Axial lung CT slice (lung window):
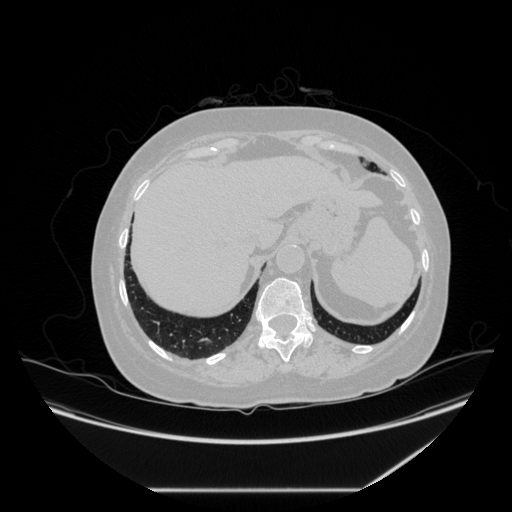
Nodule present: no